Field crop: tomato
Growth stage: 1
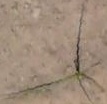
Species: cyperus